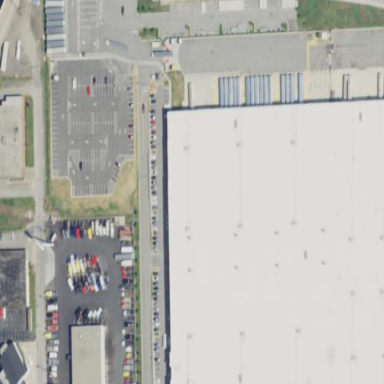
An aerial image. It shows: Warehouse.